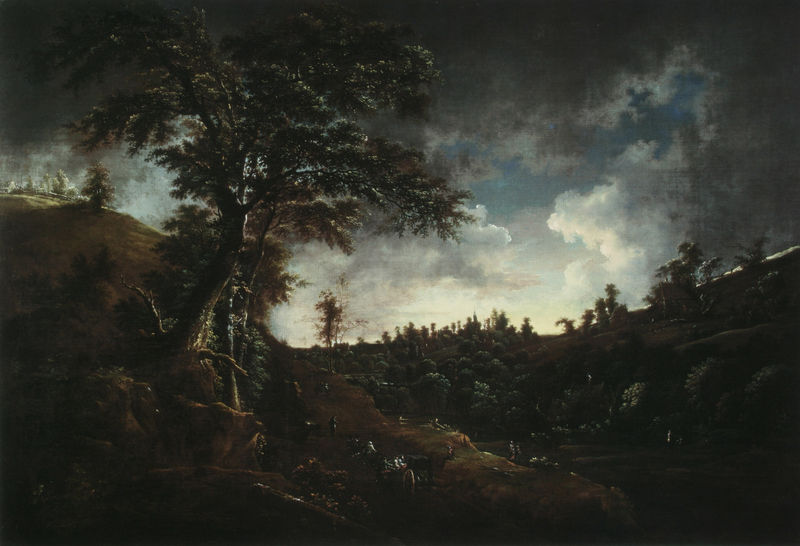
Titel: Ansicht von Herzogswalde bei Freiberg
Künstler: Johann Alexander Thiele
Standort: Dresden
Institution: Gemäldegalerie Alte Meister
Schlagwörter: baum, berg, blau, blätter, dunkel, felsen, gemälde, gewitter, himmel, laub, mann, schatten, wasser, weiß, wolken, bäume, fluss, frauen, grün, landschaft, menschen, mädchen, ocker, äste, abend, braun, frau, grau, hell, hintergrund, licht, männer, nacht, schwarz, vordergrund, ölbild, gras, park, rasen, tier, tiere, weg, wiese, wolke, zaun, malerei, helld, mensch, silber, tod, niederlande, ast, dämmerung, erde, gräser, horizont, hügel, kalt, kühe, morgen, natur, stamm, weide, wind, zweige, busch, büsche, gebüsch, gehen, sonne, sträucher, boden, land, figur, kind, personen, blatt, person, krone, schön, tal, wald, anhöhe, bauern, karren, kinder, chaos, garten, bewölkt, deutschland, düster, jungen, abends, abhang, arbeiten, berge, bergig, gebirge, gipfel, hang, tag, herde, alm, schlucht, steil, herbst, winter, oliv, fußgänger, arbeiter, friedrich, romantik, tannen, ölgemälde, sturm, untergang, unwetter, wetter, wild, blue, crowd, people, white, black, country, dark, figures, gray, green, grey, finster, gris, homme, brown, bob ross, regen, spaziergang, wandern, wurzel, alpen, gewitterwolken, zweig, abhänge, mondschein, strahl, bedrohlich, tanne, bedrohung, wurzeln, untersicht, hügelig, ländlich, regenwolken, romantisch, cliff, cloud, clouds, rock, rocks, sky, tree, geäst, wanderer, dramatisch, sombre, laubbäume, field, hill, hills, landscape, mountain, nature, höhenzug, sun, trees, tannenbaum, tannenbäume, graben, eiche, zwielicht, spaziergänger, orage, forest, grass, bushes, night, path, road, caspar david friedrich, cdf, femme, david, clair obscur, shadow, drama, arbre, ciel, foret, paysage, peinture, lichtschein, klettern, ladschaft, wanderung, storm, dirt, valley, schinkel, montagne, pluie, ziegen, wolkenlücke, leaves, dessin, morgens, nuage, rain, animal, bush, lanscape, toile, caspar, alb, fields, soir, sunset, tableau, animaux, soil, dawn, hölderlin, füster, oda, sowas, wheel, earth, woods, root, pathway, tempête, scenery, lueur, gloomy, jungle, waggon, éclaircie, couldy, 1people, mud road, clpuds, boi, paysage de collines